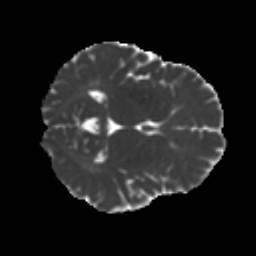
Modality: MD
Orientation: axial
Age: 43
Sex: male
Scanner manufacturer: ge
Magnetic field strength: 3 T
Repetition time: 7.8 s
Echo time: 0.0611 s